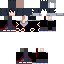
A male human skin with dark skin, wearing brown bald dressed in a blue hoodie and black pants, featuring a closed mouth.